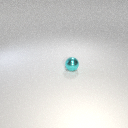
small cyan metal sphere